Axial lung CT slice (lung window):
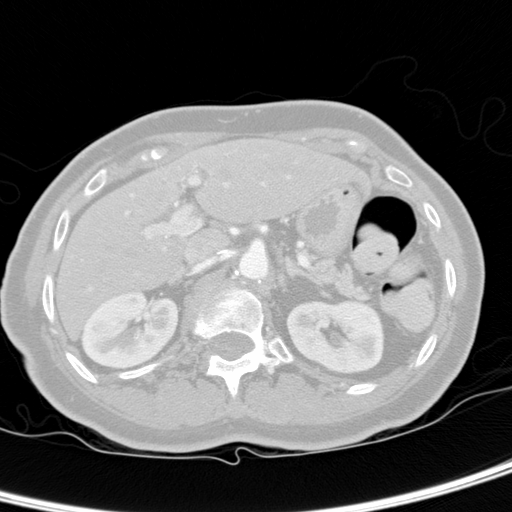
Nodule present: no